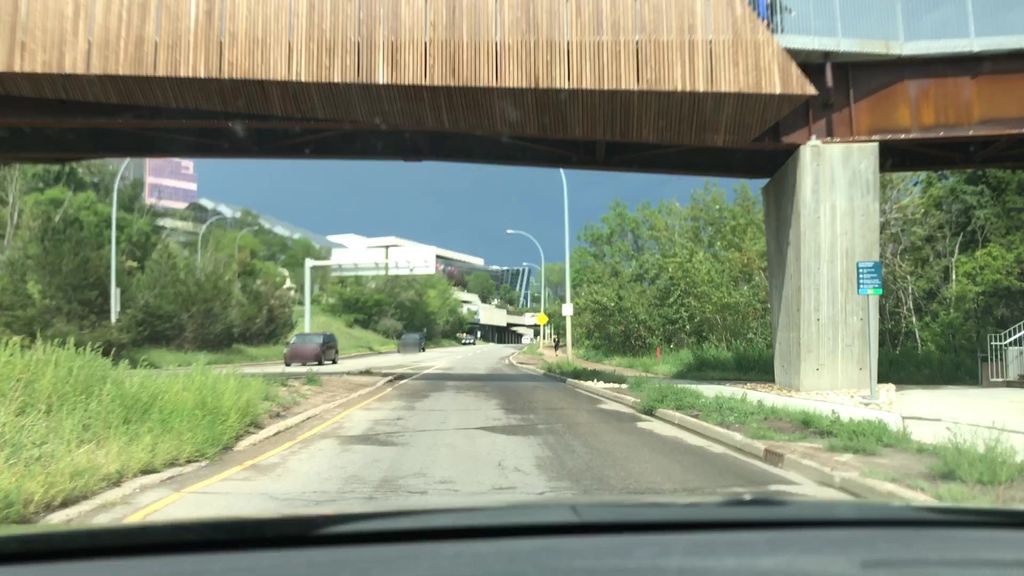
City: edmonton